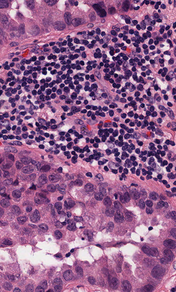
Tumor epithelial tissue: yes
Tumor-associated stroma tissue: yes
Normal tissue: no